Field crop: maize
Growth stage: 1
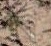
Species: salsola